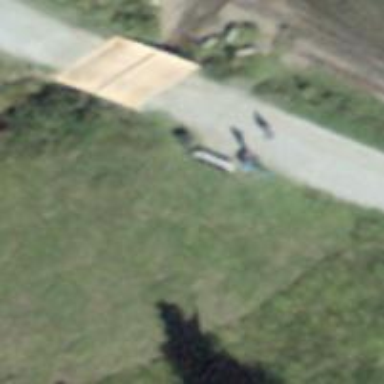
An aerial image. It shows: Bench.